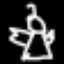
Label: angel